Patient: sex F, age 78
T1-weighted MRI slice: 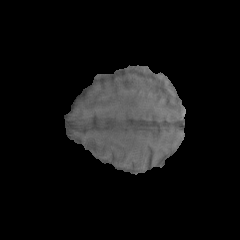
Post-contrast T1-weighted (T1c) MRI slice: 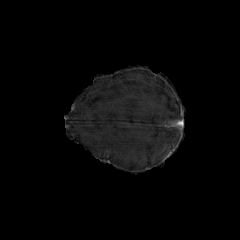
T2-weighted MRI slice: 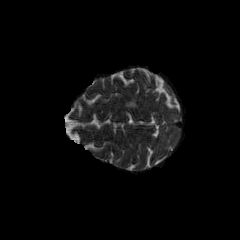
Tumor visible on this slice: no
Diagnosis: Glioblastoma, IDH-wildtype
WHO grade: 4